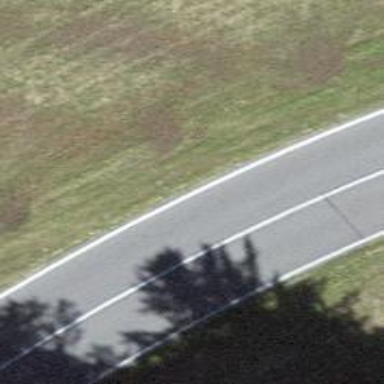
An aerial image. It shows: Secondary road with asphalt surface.